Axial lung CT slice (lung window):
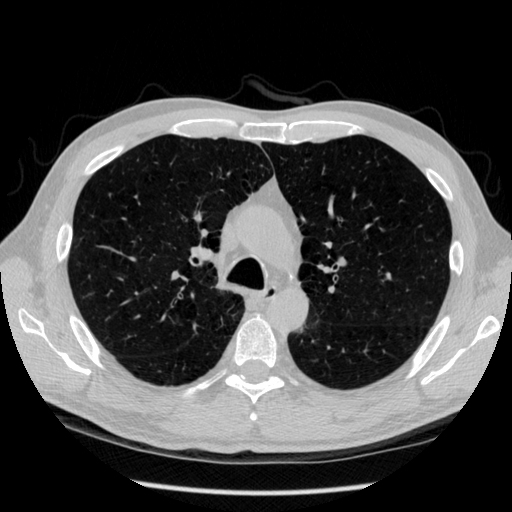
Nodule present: no